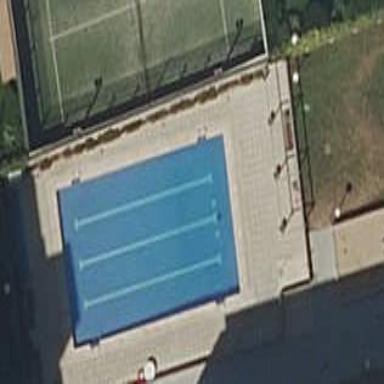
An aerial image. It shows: Swimming pool located in leisure land.